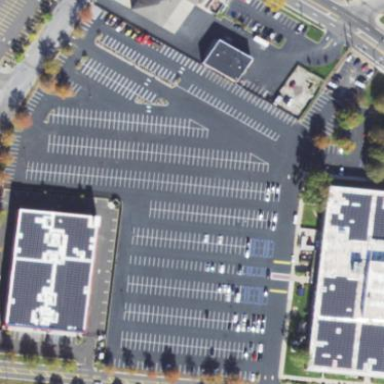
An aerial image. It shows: Parking area with surface.